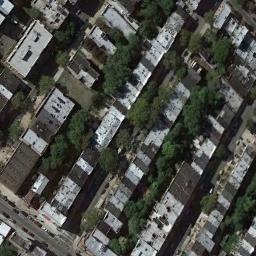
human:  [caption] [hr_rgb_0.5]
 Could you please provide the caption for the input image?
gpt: There are many roads and neatly arranged houses and trees in densely populated areas .

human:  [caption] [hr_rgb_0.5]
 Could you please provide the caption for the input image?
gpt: There are many white buildings with trees around on dense residential area .

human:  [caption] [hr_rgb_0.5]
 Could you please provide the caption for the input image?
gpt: A dense residential area has lots of trees and houses of the same style .

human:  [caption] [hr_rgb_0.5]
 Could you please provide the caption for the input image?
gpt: There are trees all around the house .

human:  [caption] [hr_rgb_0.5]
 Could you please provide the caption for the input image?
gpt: The dense residential is next to the road and some trees .